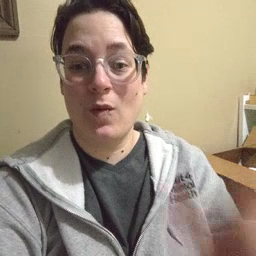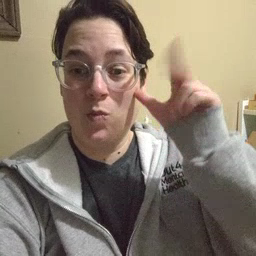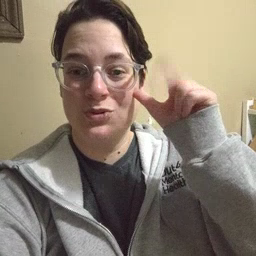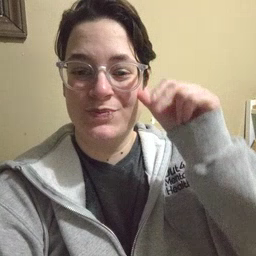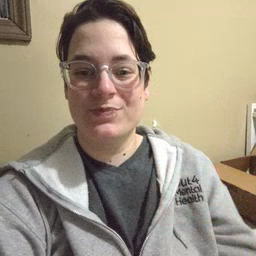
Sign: horse